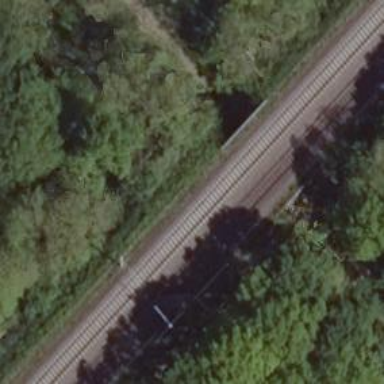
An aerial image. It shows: Bridge over railway with electrified contact lines.